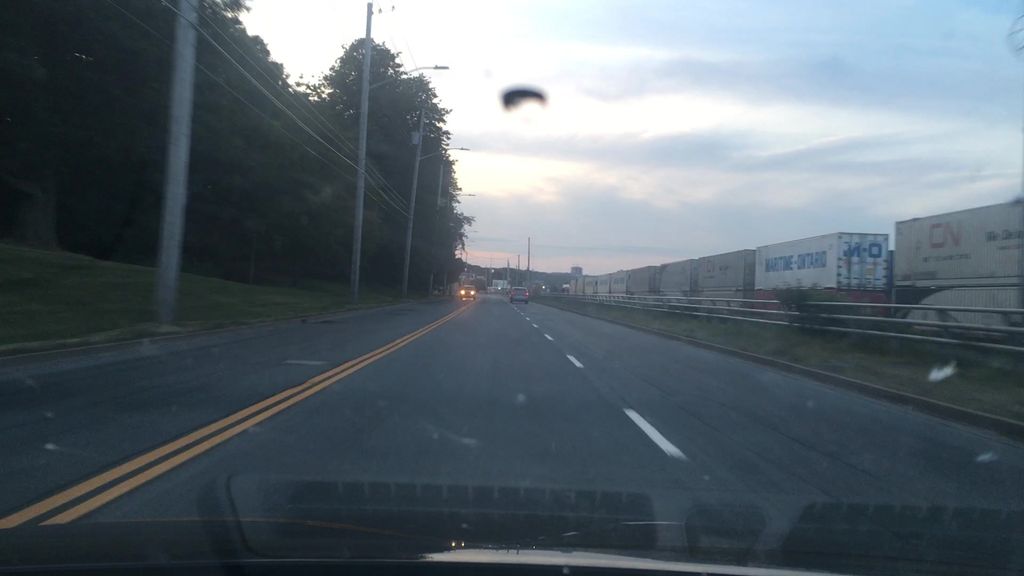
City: halifax